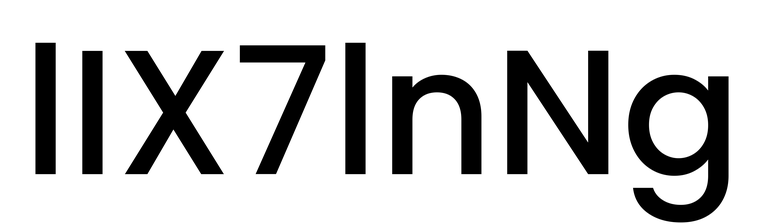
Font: Poppins-Medium